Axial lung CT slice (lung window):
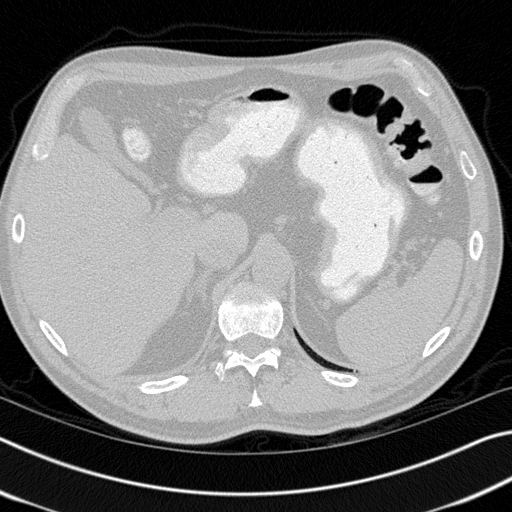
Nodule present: no